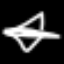
Label: airplane